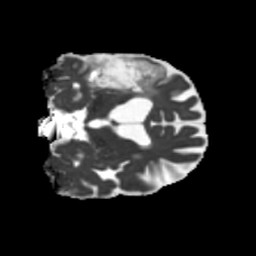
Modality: MD
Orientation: coronal
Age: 55
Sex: male
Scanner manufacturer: siemens
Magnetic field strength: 3 T
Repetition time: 5.25 s
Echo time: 0.08 s